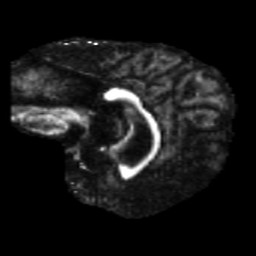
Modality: FA
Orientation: sagittal
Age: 58
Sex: male
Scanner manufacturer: siemens
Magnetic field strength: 3 T
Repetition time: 5.47 s
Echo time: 0.0854 s